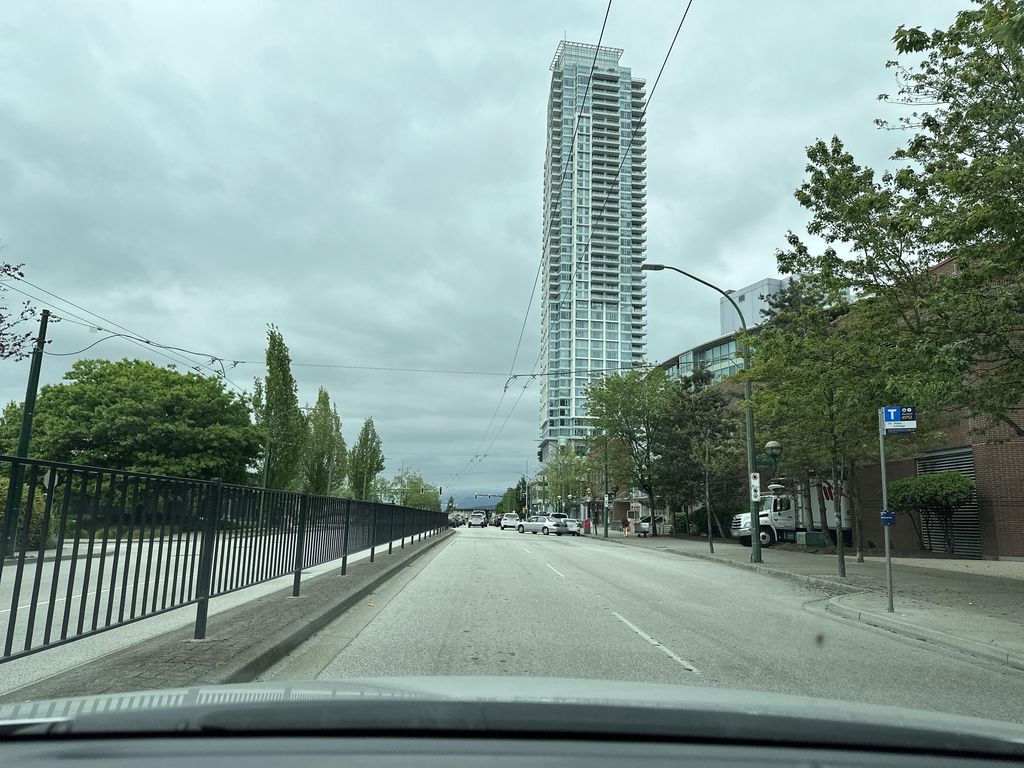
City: vancouver